Question: I'm trying to embed a link preview in an iOS application in the same way that Facebook does:

I'm trying to figure a way to grab the most suitable image (and return the url to it), the page title, and maybe even a meta description and pass it back to the application, but I'm unsure of the best way.
There are API's that do this, most for a price, but it seems like it should not be this difficult. Any thoughts?
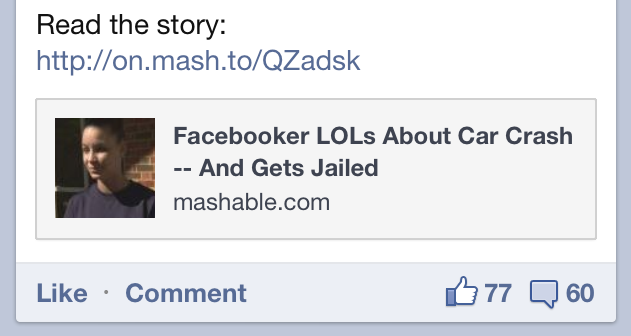
Answer: You can do this server-side or client-side.
Server-side, you can use a script (like the one you've built) to grab the '<head>' tag of the HTML page.
Client-side you can download the whole page as HTML (as an example, Mashable is ~180KB) with NSURLConnection or a library like AFNetworking and parse it with a XML parser to find the '<head>' tag.
I suggest you to create a server script, so you can reuse it in other projects or other platforms.